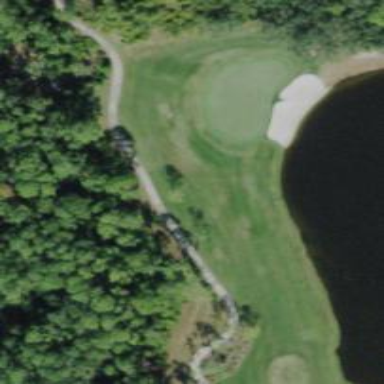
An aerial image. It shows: Golf hole.